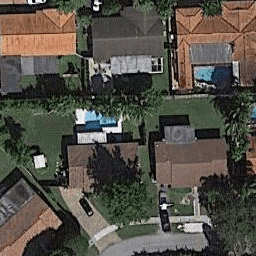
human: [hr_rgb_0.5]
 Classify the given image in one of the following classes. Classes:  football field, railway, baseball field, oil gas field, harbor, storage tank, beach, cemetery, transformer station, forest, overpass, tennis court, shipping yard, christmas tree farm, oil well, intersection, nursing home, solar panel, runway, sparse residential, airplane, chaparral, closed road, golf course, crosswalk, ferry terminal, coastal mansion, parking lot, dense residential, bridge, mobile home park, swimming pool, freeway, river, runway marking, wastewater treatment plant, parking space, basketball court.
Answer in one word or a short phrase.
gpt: dense residential